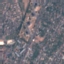
Land use / land cover: Residential